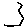
Label: hexagon